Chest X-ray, PA view. Patient: 29 years old, sex F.
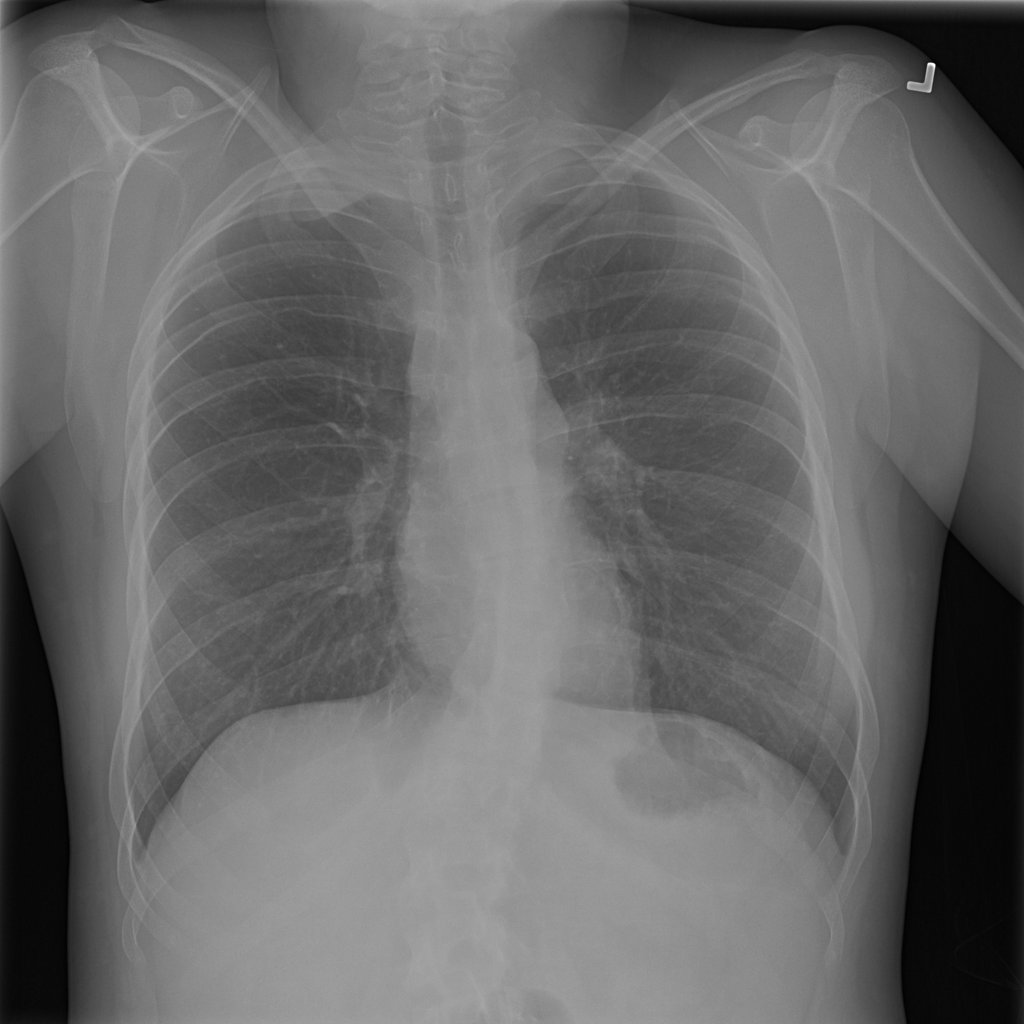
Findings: Infiltration